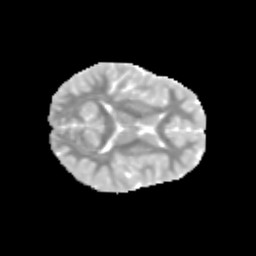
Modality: MD
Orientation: axial
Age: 10
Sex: female
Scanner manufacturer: siemens
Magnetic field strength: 3 T
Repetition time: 3.8 s
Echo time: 0.07 s